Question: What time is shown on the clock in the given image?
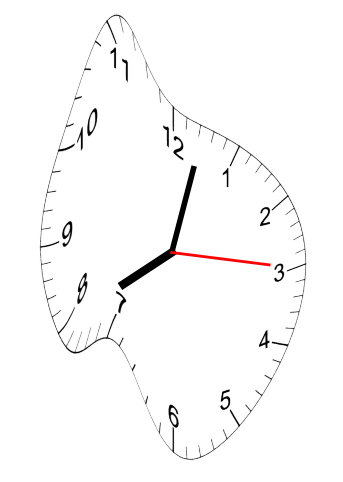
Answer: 08:02:15